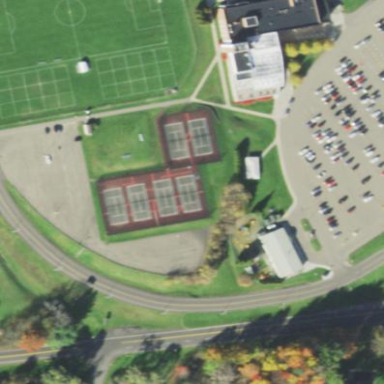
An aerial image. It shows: Tennis court on pitch designated for leisure land.